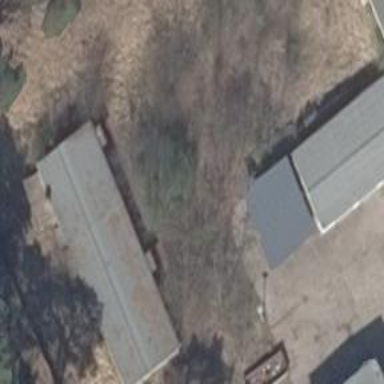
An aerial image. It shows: Industrial building.